Question: I have a simple user control that I'm building (something akin to the illustrations below) which is essentially a user control containing a number of buttons.

The main control itself does not have a command or command parameter property, but the four buttons inside it do and I wish to be able to access those from the view model of whatever views I happen to place this control on.
Put simply what is the best way to do this. I simply want to know which button was clicked. Each button is named (so that would I presume take care of the identification side).
Thanks for any suggestions you might have.
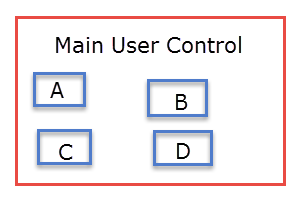
Answer: If I understood you correctly, you want to get a method called within your viewmodel when one of those 4 buttons is clicked.
A simplified view on the general relationship between viewmodel and view could help. From a view perspective the viewmodel is typically accessed via the datacontext property, i.e. the datacontext propery contains the viewmodel object.
Therefore, set the datacontext in xaml or code behind of your main user control to the viewmodel object that you want to use and bind from the buttons command propeties to the appropriate ICommand properties on the viewmodel that you set before.
'''
namespace UserControlTest
{
/// <summary>
/// Interaktionslogik fur MainUserControl.xaml
/// </summary>
public partial class MainUserControl : UserControl
{
public MainUserControl()
{
InitializeComponent();
DataContext = new ViewModel();
}
}
public class ViewModel : INotifyPropertyChanged
{
public event PropertyChangedEventHandler PropertyChanged;
public ViewModel()
{
Command = new RelayCommand((obj) => Debug.Print("done"));
}
private ICommand _command;
public ICommand Command
{
get
{
return _command;
}
set
{
_command = value;
RaisePropertyChanged("Command");
}
}
public void RaisePropertyChanged(string propertyName)
{
if (this.PropertyChanged != null)
{
this.PropertyChanged(this, new PropertyChangedEventArgs(propertyName));
}
}
}
public class RelayCommand : ICommand
{
#region Fields
readonly Action<object> _execute;
readonly Predicate<object> _canExecute;
#endregion // Fields
#region Constructors
public RelayCommand(Action<object> execute) : this(execute, null) { }
public RelayCommand(Action<object> execute, Predicate<object> canExecute)
{
if (execute == null) throw new ArgumentNullException("execute");
_execute = execute; _canExecute = canExecute;
}
#endregion // Constructors
#region ICommand Members
public bool CanExecute(object parameter)
{
return _canExecute == null ? true : _canExecute(parameter);
}
public event EventHandler CanExecuteChanged
{
add { CommandManager.RequerySuggested += value; }
remove { CommandManager.RequerySuggested -= value; }
}
public void Execute(object parameter)
{
_execute(parameter);
}
#endregion // ICommand Members
}
}
<UserControl x:Class="UserControlTest.MainUserControl"
xmlns="http://schemas.microsoft.com/winfx/2006/xaml/presentation"
xmlns:x="http://schemas.microsoft.com/winfx/2006/xaml"
xmlns:mc="http://schemas.openxmlformats.org/markup-compatibility/2006"
xmlns:d="http://schemas.microsoft.com/expression/blend/2008"
mc:Ignorable="d"
d:DesignHeight="300" d:DesignWidth="300">
<Grid>
<StackPanel>
<Button Height="50" Command="{Binding Command}"></Button>
</StackPanel>
</Grid>
</UserControl>
'''